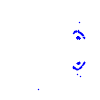
Particle: proton